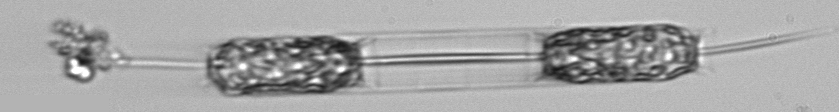
Label: Ditylum_brightwellii